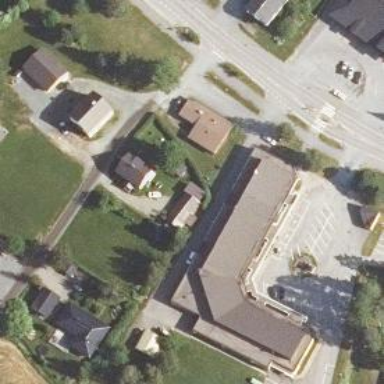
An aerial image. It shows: Pharmacy providing healthcare services.